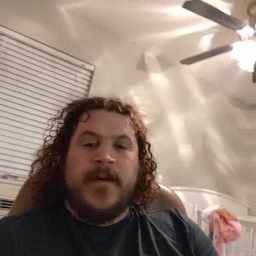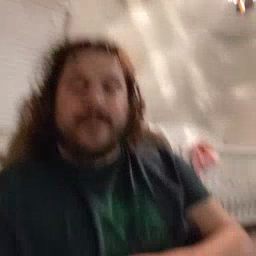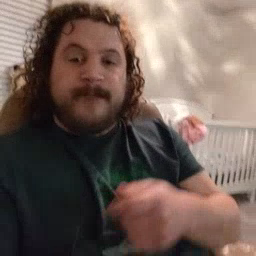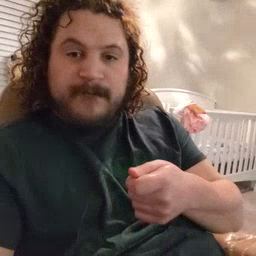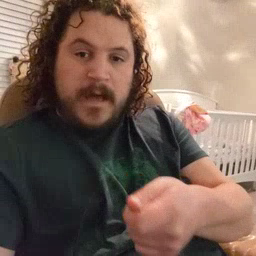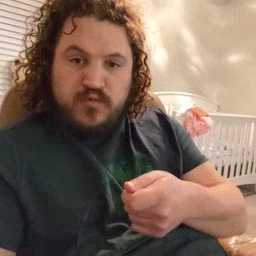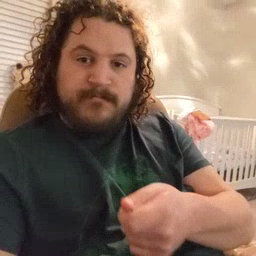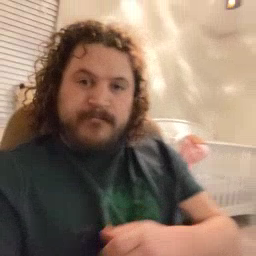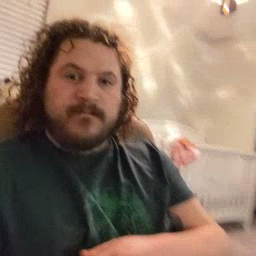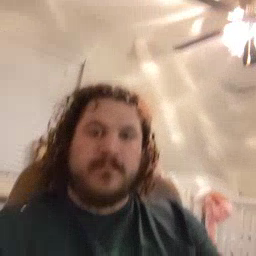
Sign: vacuum